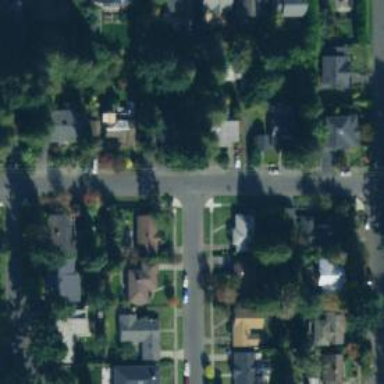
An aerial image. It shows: Residential road with asphalt surface and separate sidewalk.